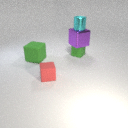
large green rubber cube to the left of small red rubber cube